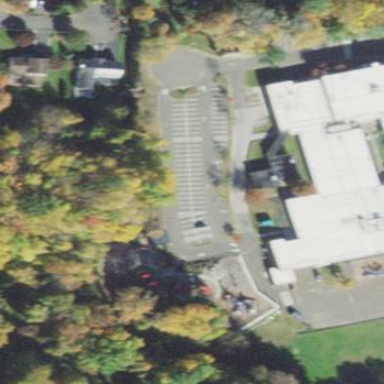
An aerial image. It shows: School.